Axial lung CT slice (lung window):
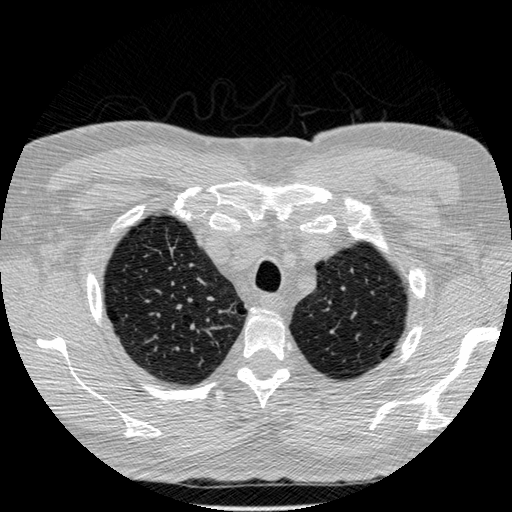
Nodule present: no